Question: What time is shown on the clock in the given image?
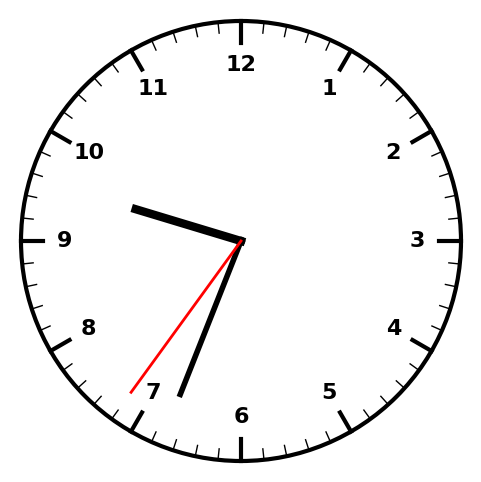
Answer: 09:33:36